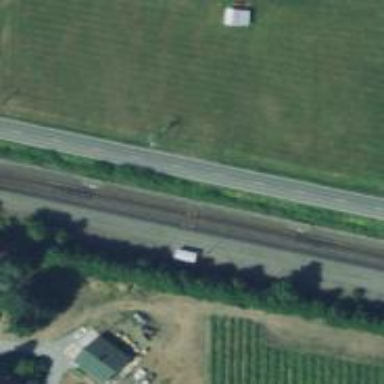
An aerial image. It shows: Railroad crossover.